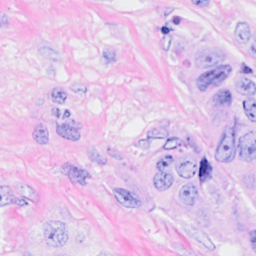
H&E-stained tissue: Breast